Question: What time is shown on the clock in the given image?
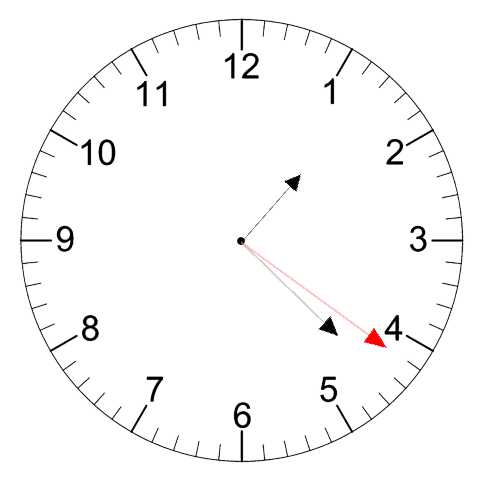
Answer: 01:22:21